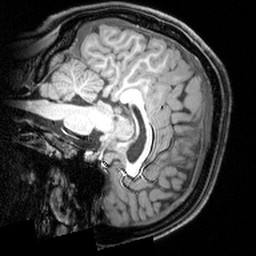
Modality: T1w
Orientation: sagittal
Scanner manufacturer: siemens
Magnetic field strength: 3 T
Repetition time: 1.9 s
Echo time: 0.00397 s